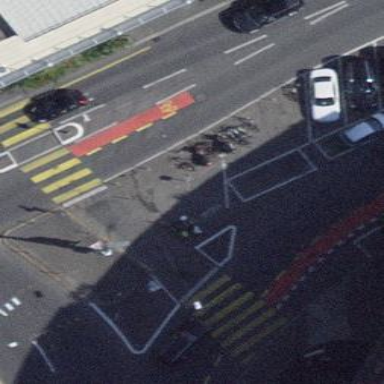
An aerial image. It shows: Asphalt motorcycle parking area.